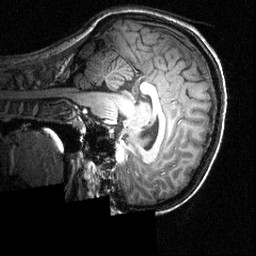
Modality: T1w
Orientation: sagittal
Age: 23
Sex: female
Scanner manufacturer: siemens
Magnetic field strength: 3.951 T
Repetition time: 1.5 s
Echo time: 0.00335 s